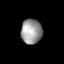
Tissue: lung
Cell type: Epithelial cells
Senescence score: 0.1473
Nuclear area (px): 514
Mean DAPI intensity: 151.928